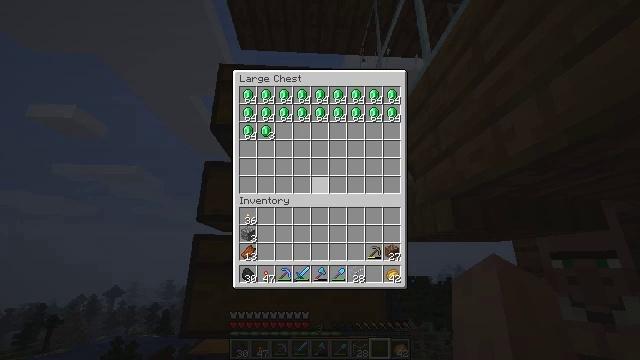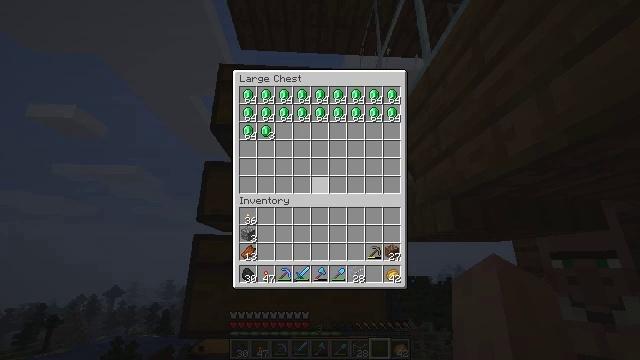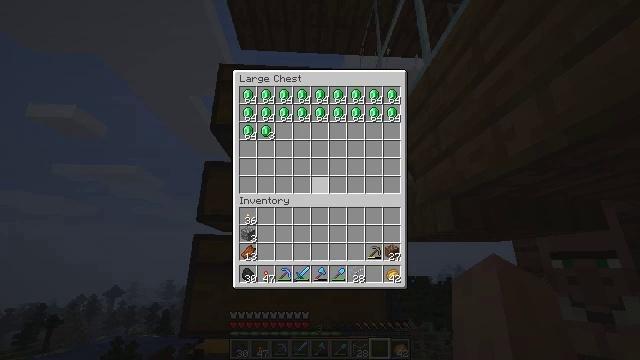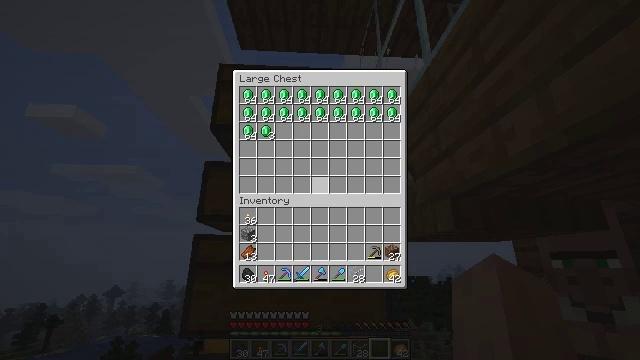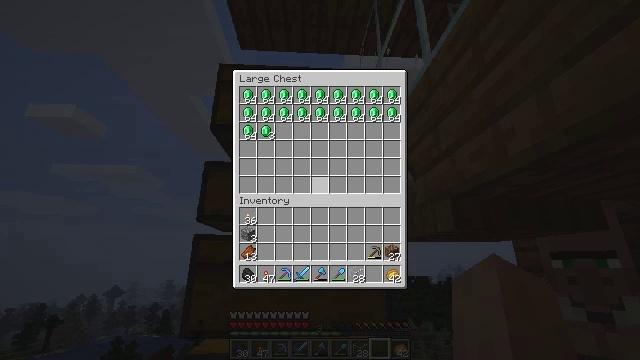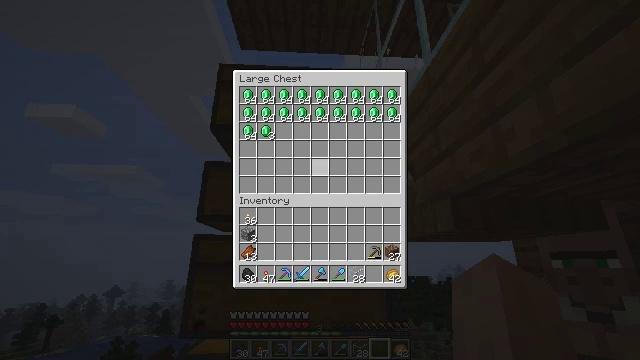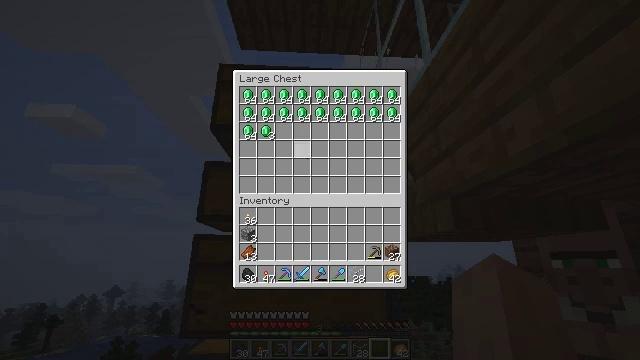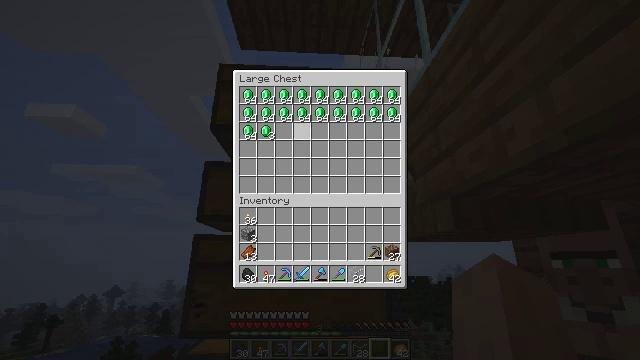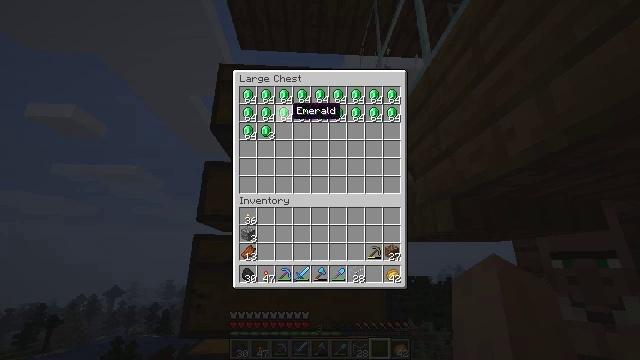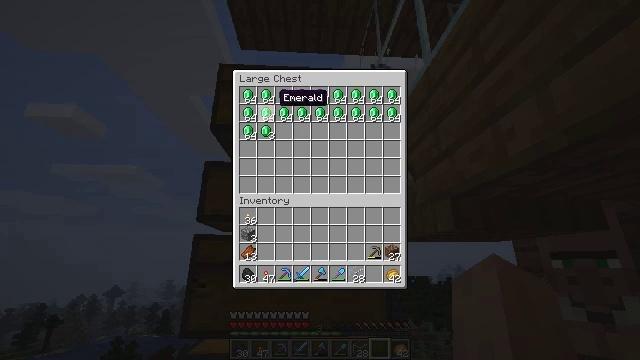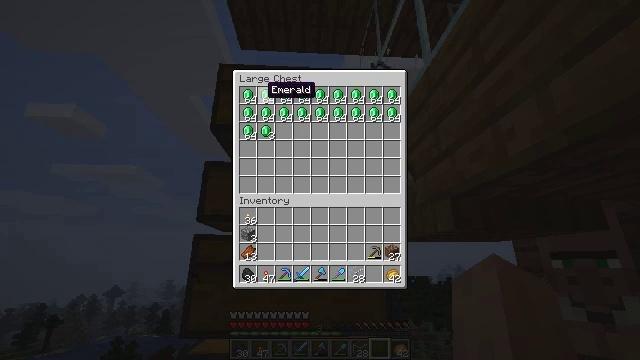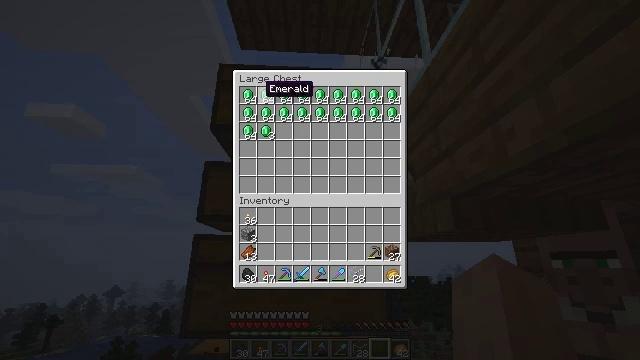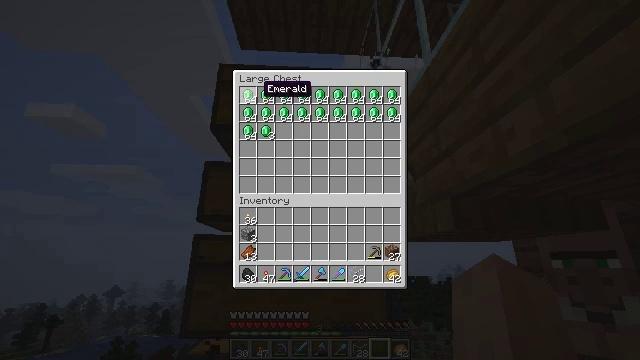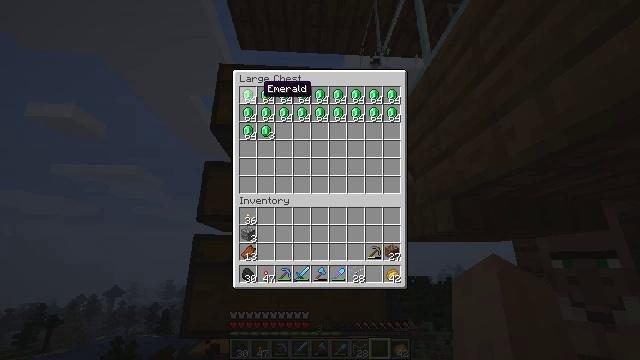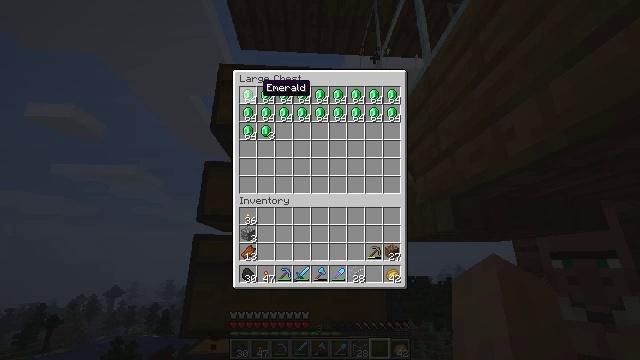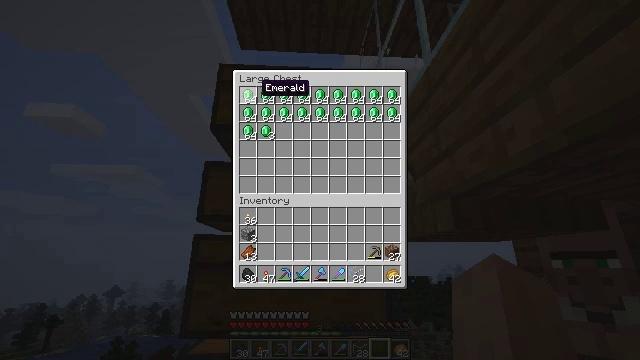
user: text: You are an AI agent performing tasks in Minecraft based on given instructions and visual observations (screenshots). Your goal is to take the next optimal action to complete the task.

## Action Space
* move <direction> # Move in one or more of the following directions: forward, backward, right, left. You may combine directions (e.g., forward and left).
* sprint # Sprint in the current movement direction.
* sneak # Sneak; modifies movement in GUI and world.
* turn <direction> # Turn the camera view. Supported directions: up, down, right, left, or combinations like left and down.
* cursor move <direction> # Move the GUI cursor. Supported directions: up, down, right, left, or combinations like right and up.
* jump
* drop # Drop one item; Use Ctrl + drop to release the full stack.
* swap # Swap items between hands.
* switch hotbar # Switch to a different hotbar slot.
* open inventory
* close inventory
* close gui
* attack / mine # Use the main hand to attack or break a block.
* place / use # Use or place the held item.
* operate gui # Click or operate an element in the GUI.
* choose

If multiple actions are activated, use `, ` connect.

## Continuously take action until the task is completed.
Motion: motion action
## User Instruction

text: Craft a rabbit stew.
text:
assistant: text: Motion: no_op
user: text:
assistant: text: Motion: no_op
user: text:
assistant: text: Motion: no_op
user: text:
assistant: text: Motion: no_op
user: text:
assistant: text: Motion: cursor move up
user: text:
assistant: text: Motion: cursor move up
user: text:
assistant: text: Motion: cursor move left and up
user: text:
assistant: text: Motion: cursor move left and up
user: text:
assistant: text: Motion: cursor move left and up
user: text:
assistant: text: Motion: cursor move left and up
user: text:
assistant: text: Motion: sneak
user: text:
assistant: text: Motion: sneak
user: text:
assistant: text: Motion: sneak
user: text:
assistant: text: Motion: sneak
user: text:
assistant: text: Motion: sneak
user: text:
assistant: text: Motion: sneak
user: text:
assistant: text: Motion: sneak
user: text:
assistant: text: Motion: sneak, operate gui
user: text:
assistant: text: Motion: sneak, operate gui
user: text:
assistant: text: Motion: sneak, operate gui
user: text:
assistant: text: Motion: sneak
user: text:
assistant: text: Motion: sneak
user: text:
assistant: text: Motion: sneak
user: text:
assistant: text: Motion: sneak
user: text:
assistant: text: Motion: sneak, operate gui
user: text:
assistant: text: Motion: sneak, operate gui
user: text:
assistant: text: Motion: sneak, operate gui
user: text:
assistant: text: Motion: sneak
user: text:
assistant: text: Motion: sneak
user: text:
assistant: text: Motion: sneak